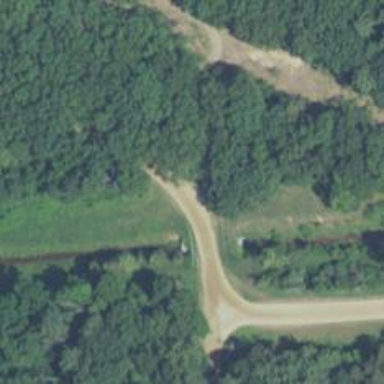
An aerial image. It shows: Unclassified road.